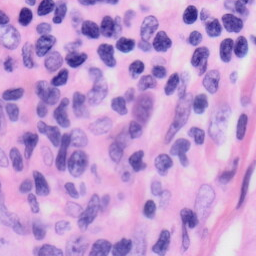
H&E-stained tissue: Skin